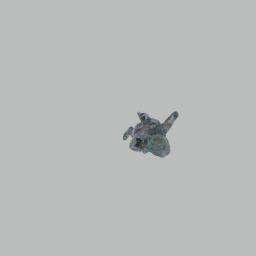
Label: people